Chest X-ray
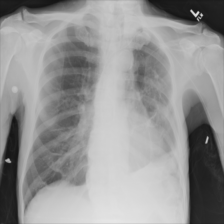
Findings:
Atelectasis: negative
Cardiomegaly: negative
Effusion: negative
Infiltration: negative
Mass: negative
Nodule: negative
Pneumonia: negative
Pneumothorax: negative
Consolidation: negative
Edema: negative
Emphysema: negative
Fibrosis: negative
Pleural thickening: negative
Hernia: negative